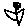
Label: flower